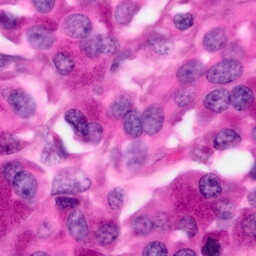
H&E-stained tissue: Pancreatic